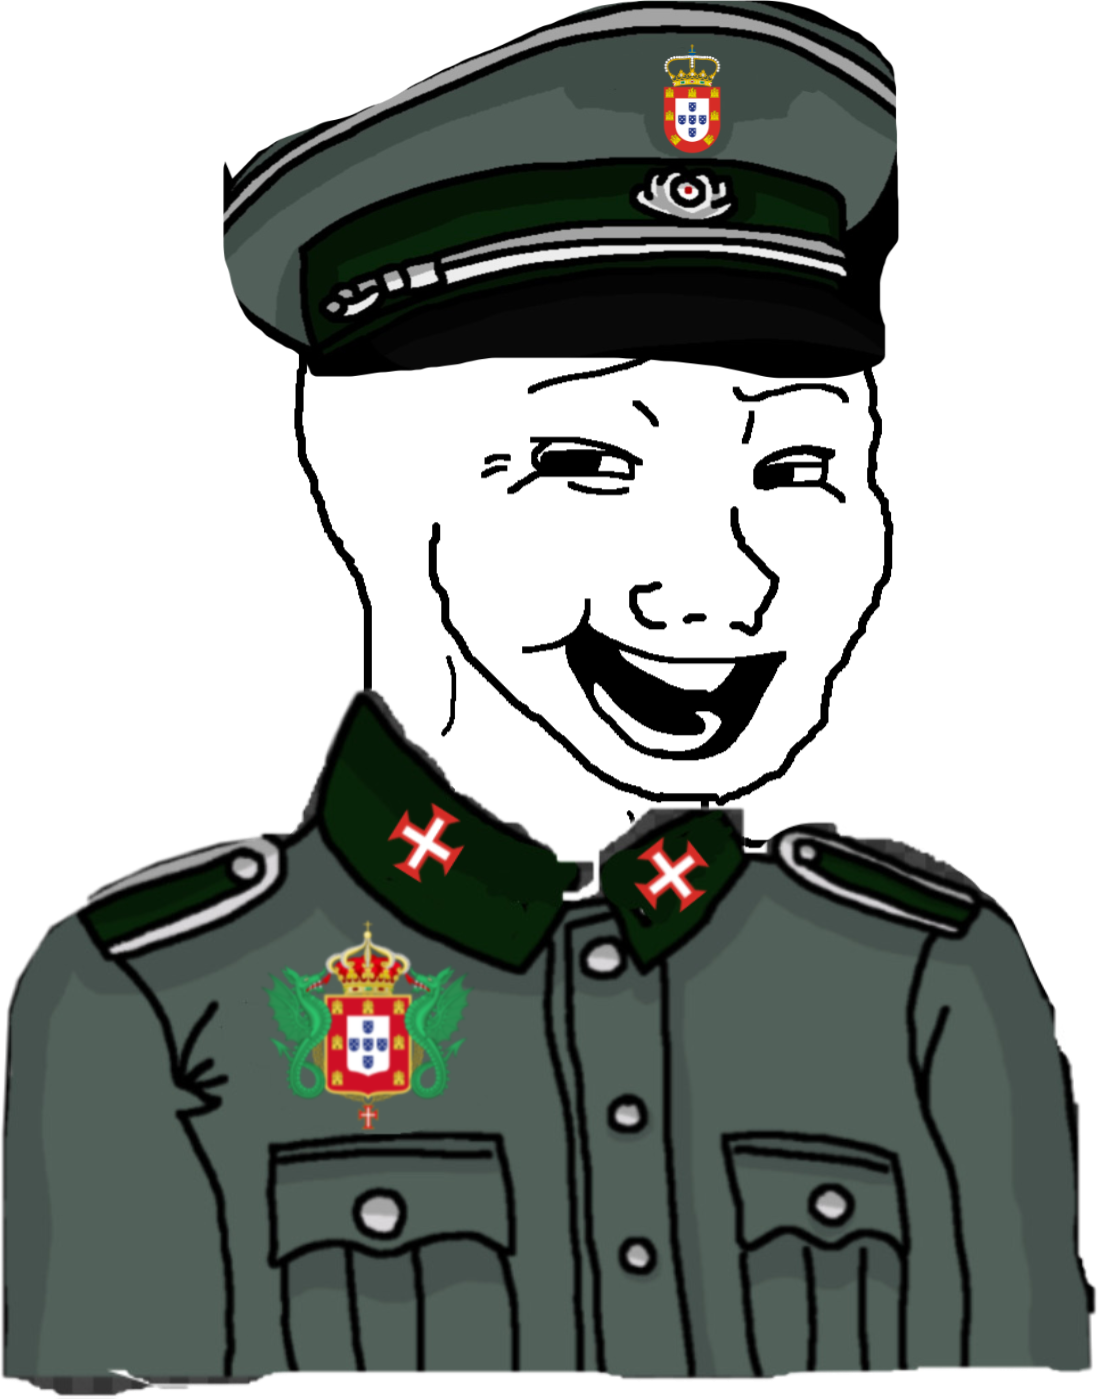
Label: 5_Smugjak